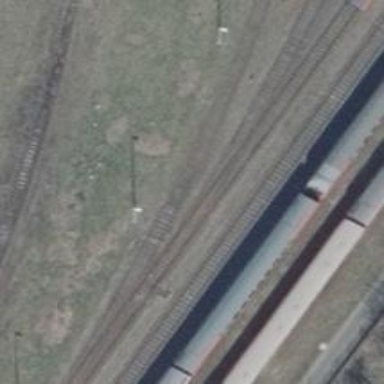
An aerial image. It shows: Railway switch.